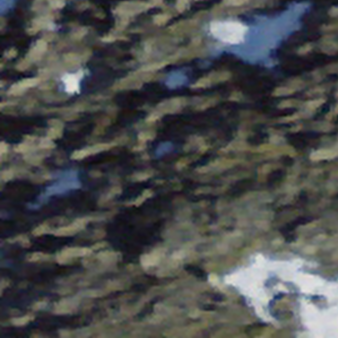
Label: other